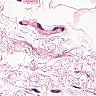
Metastatic tissue present: no